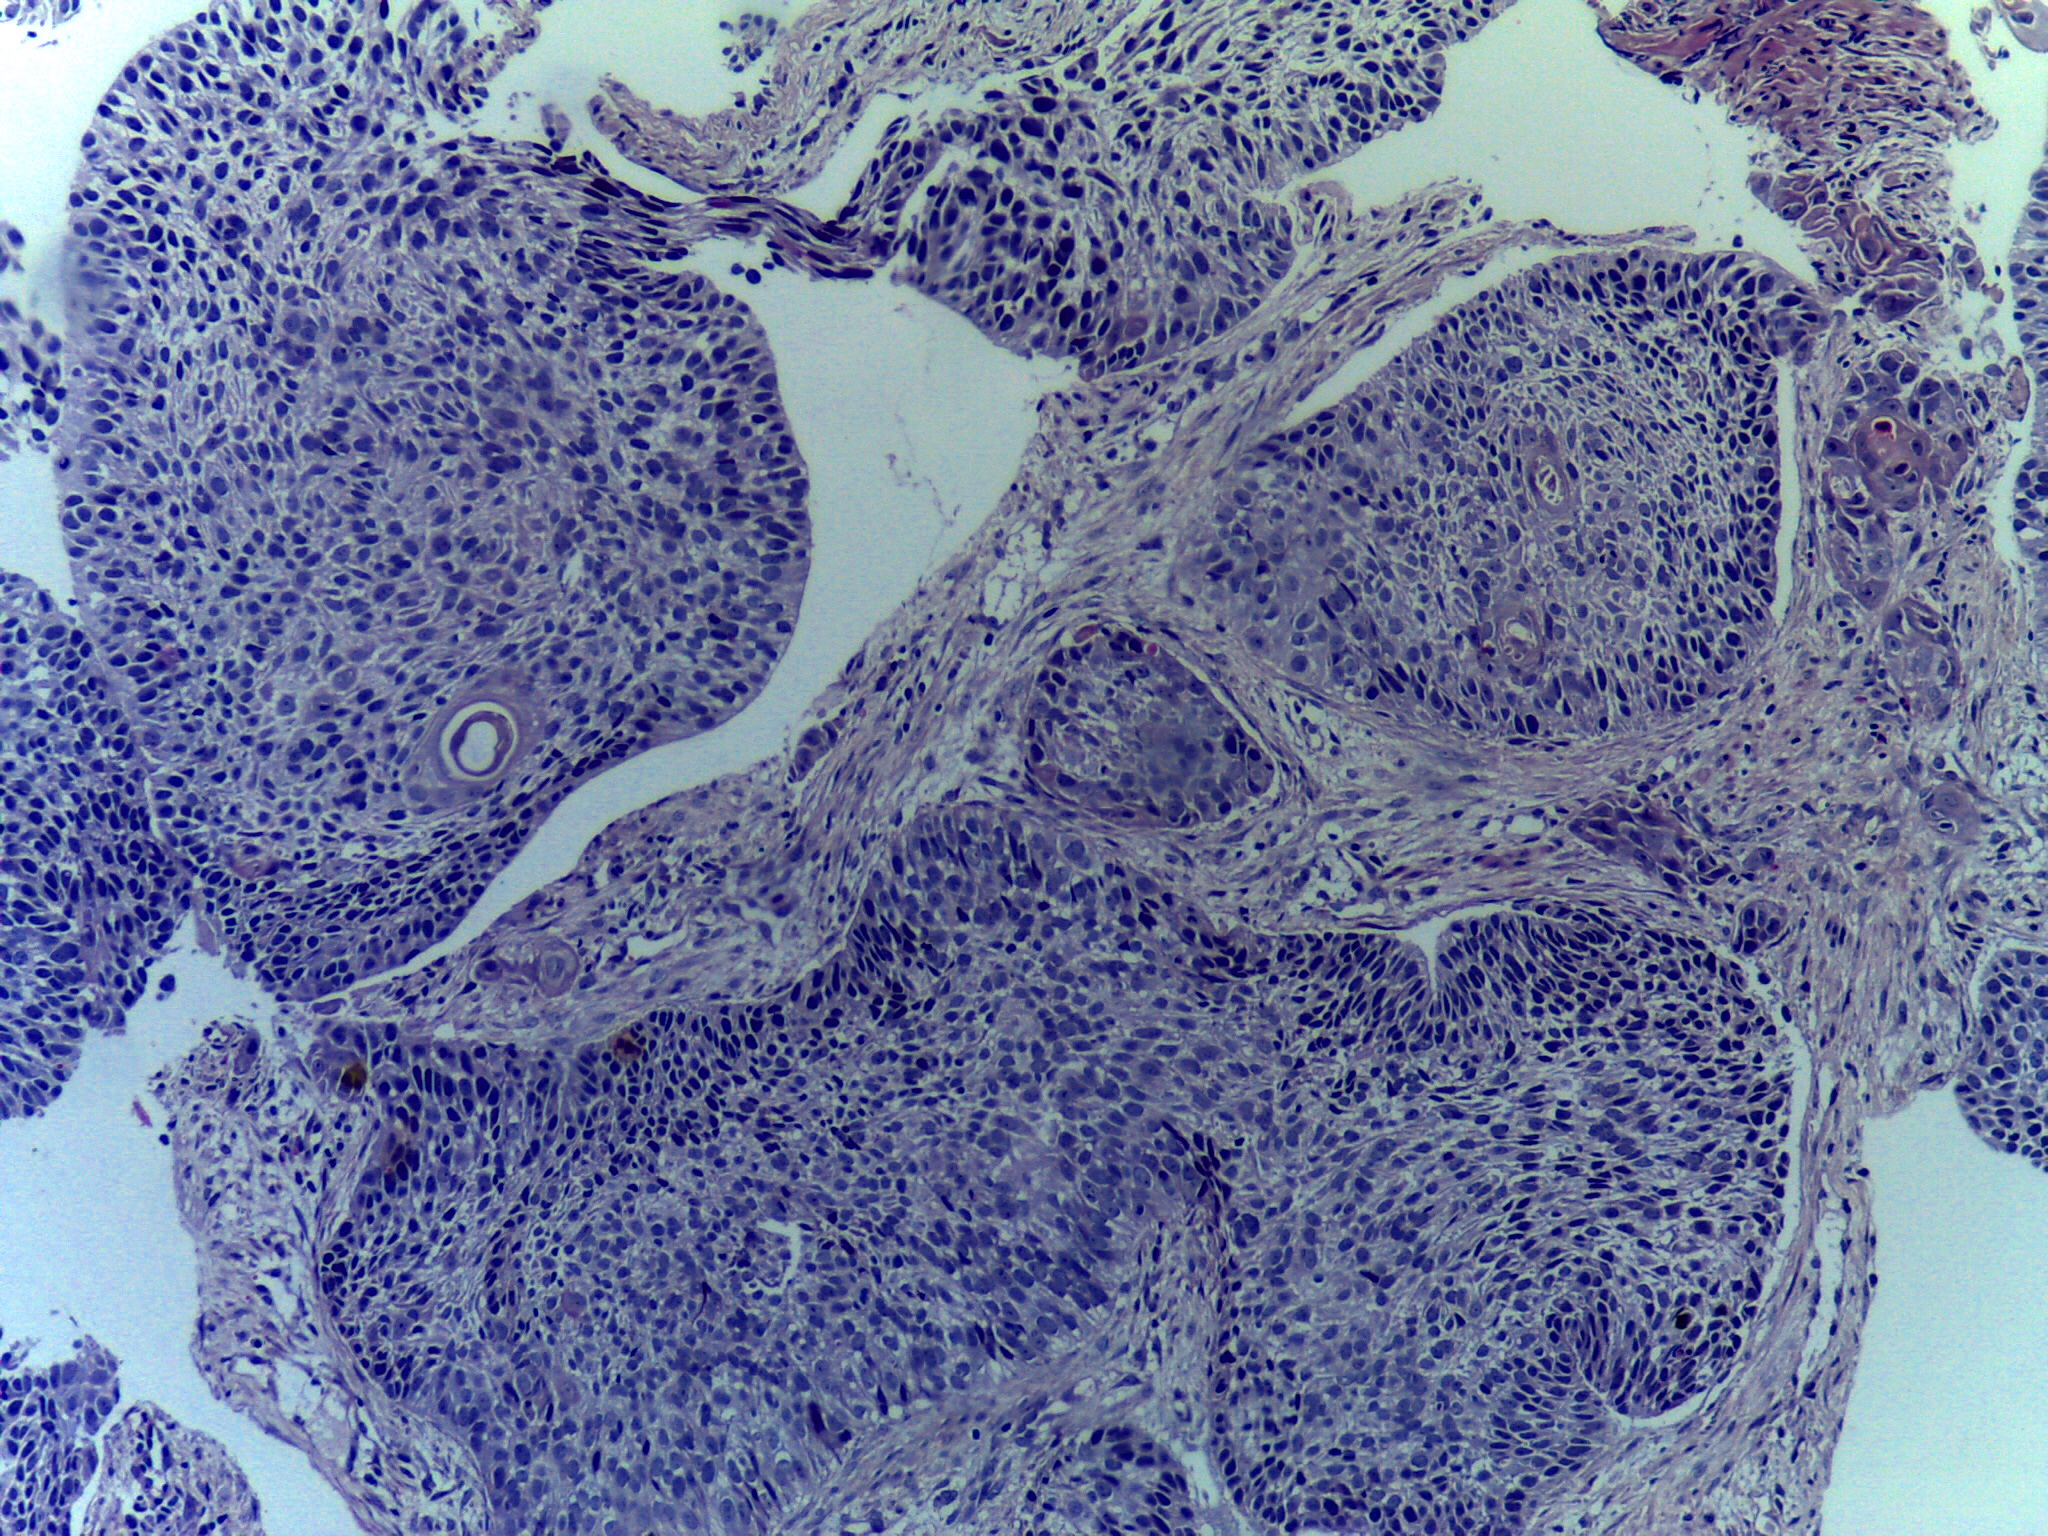
Diagnosis: OSCC